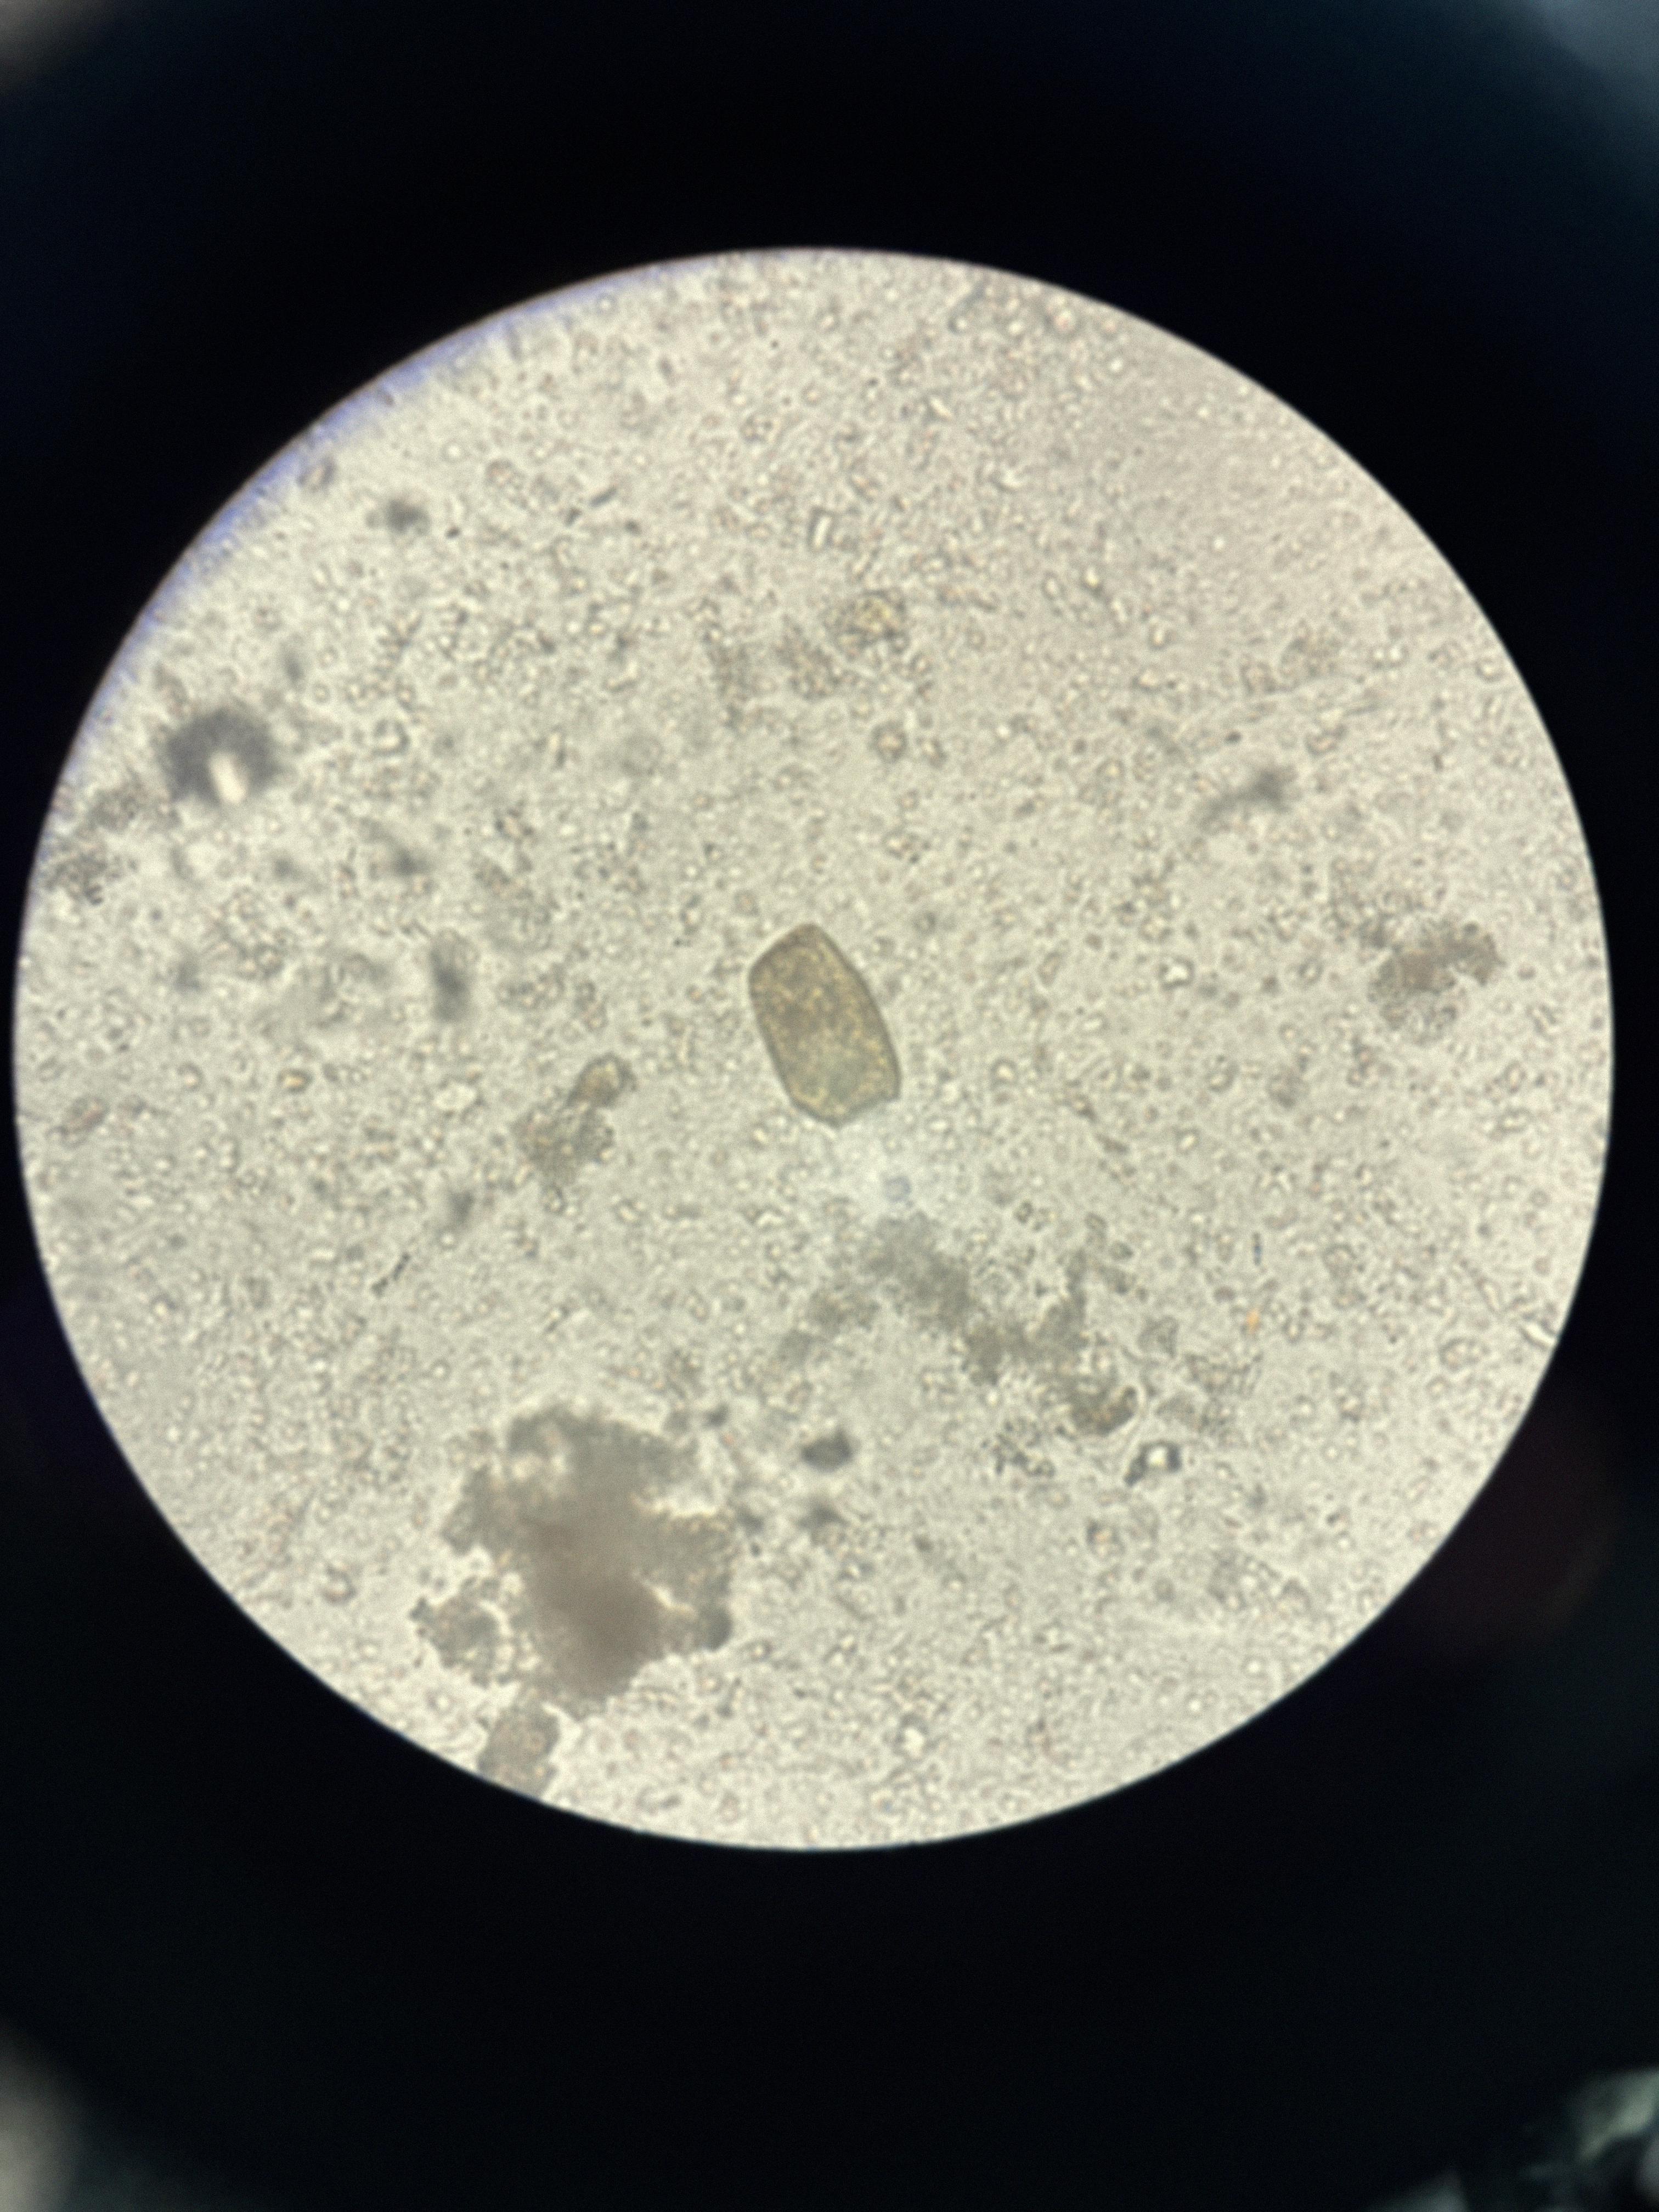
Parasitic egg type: Paragonimus spp